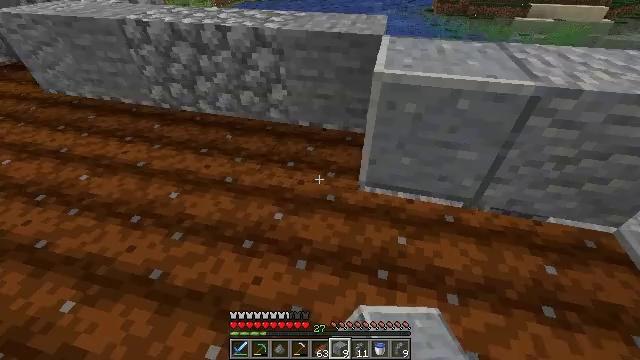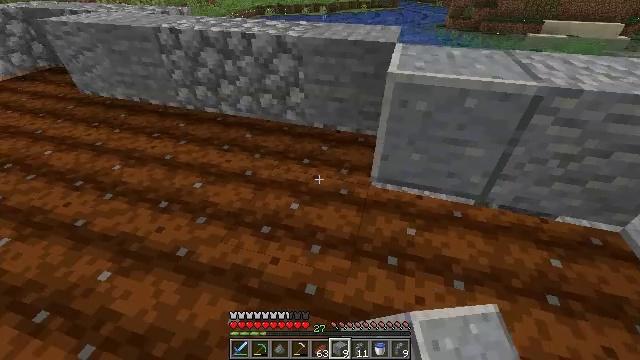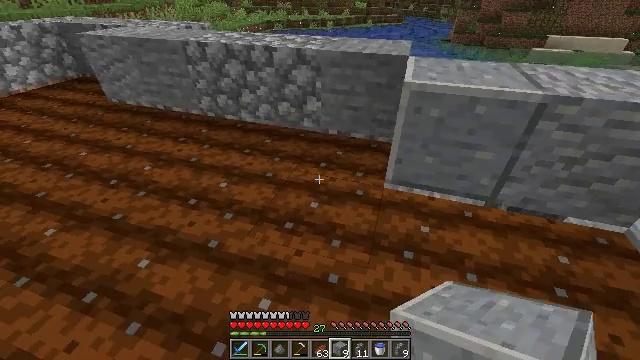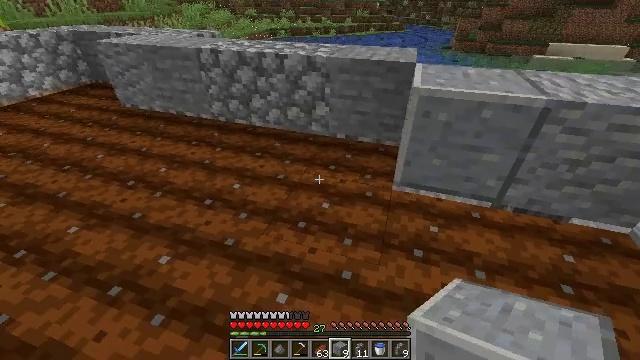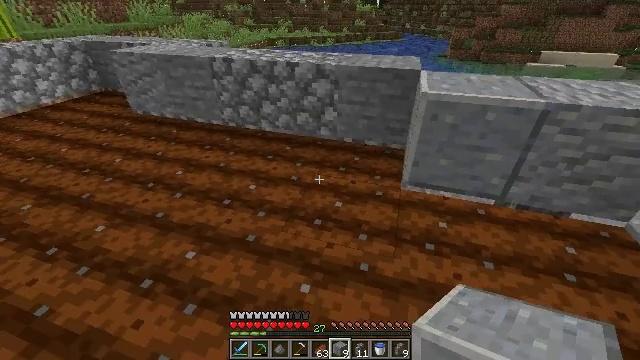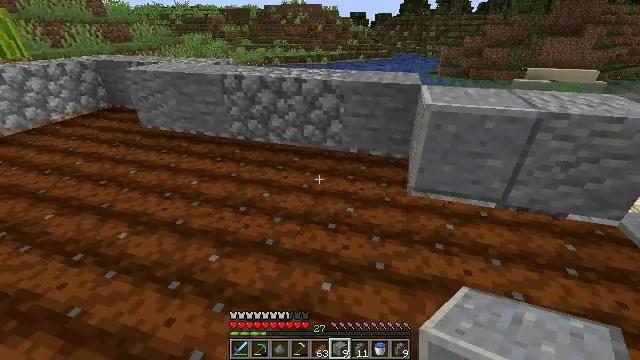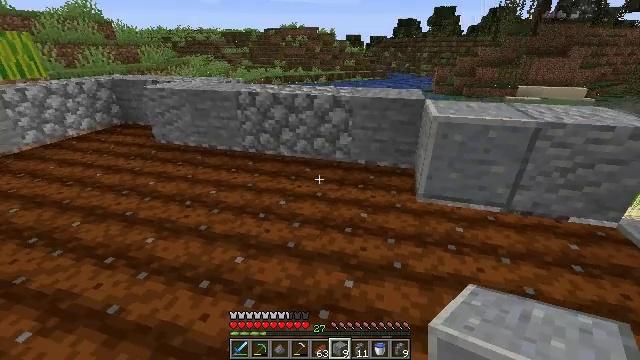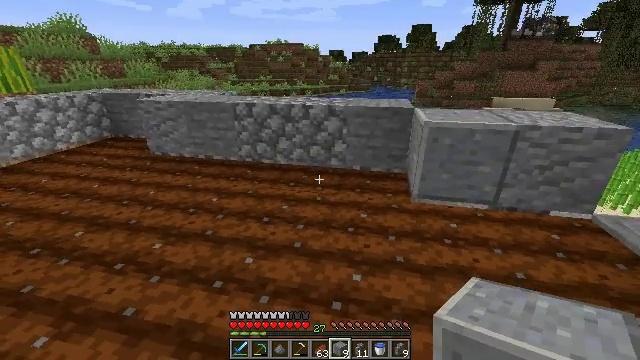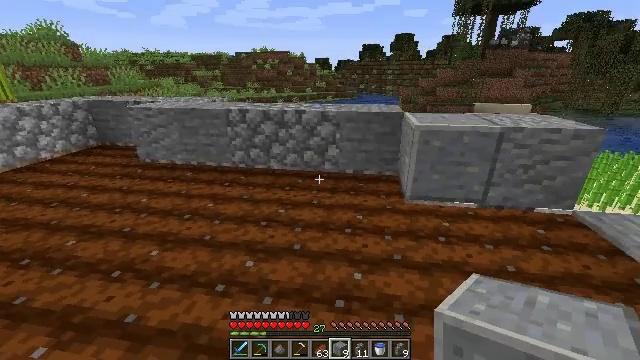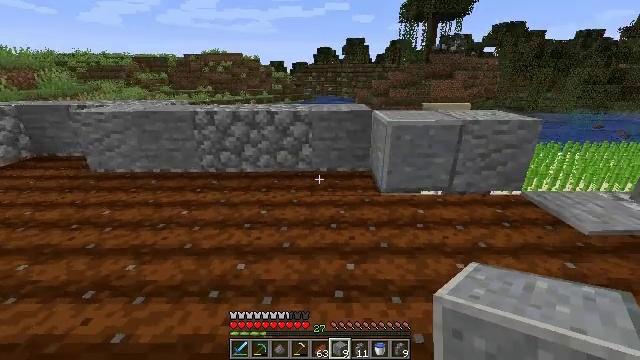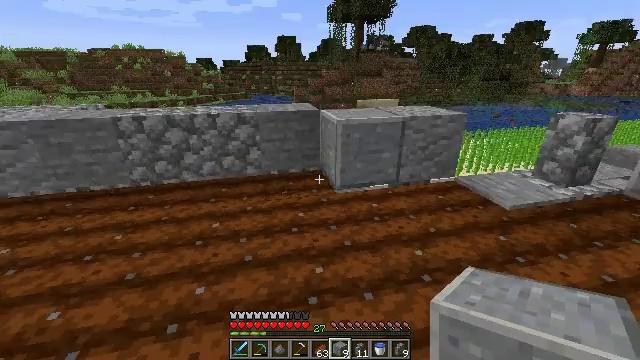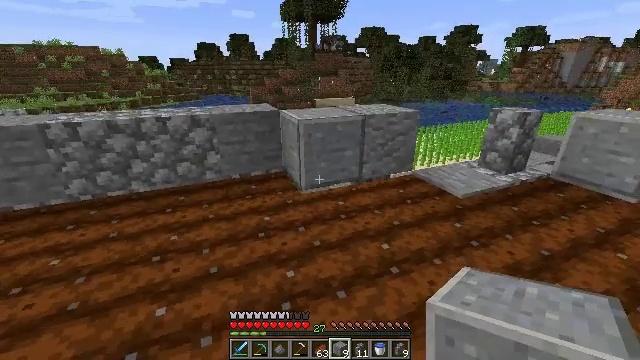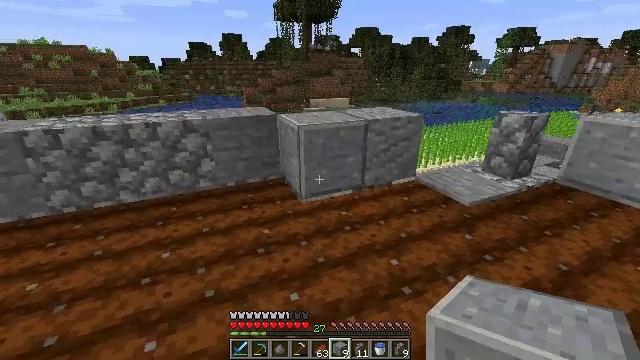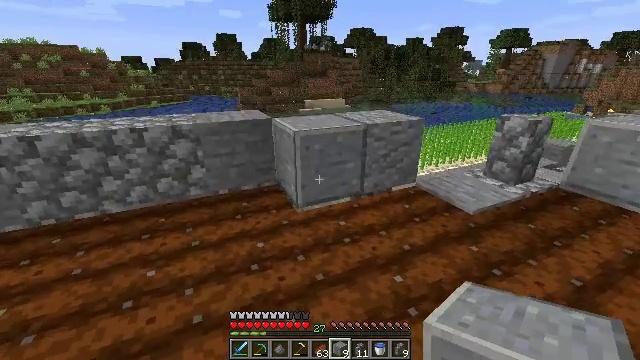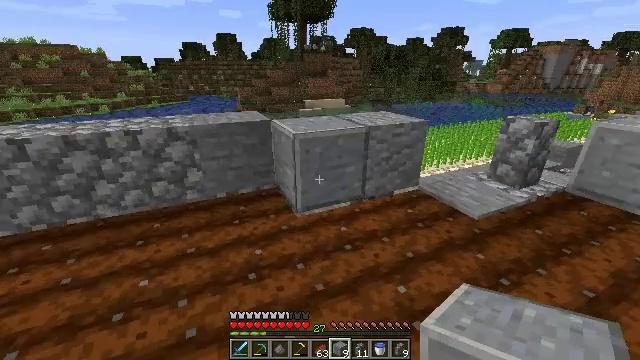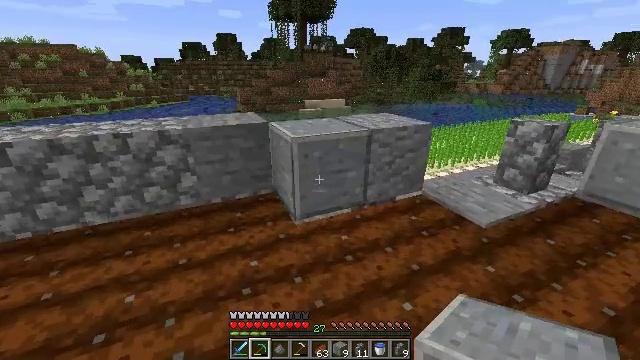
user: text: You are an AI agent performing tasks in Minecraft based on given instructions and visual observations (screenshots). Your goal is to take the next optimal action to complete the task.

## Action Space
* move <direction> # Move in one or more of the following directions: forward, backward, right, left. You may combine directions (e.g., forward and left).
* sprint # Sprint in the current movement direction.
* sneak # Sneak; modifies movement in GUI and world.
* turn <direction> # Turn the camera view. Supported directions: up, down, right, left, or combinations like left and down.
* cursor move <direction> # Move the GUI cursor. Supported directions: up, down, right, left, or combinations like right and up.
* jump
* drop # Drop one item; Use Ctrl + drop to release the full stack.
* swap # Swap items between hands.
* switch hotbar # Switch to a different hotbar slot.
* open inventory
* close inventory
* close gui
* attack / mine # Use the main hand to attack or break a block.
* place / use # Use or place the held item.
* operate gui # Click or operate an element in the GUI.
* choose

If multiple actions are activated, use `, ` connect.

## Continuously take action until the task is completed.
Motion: motion action
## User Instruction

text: Collect the polished andesite by holding left button.
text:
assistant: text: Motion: move back and move left, turn left and up
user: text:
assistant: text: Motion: move back and move left, turn left and up
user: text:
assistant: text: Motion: move back and move left, turn up
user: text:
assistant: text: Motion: move back and move left, turn up
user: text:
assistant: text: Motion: move back and move left, turn right and up
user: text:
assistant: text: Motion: move back and move left, turn up
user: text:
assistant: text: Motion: move back and move left, turn right and up
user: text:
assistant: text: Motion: move left, turn right and up
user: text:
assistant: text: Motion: move forward and move left, turn right
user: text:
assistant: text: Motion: move forward and move left, turn right
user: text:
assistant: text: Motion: move forward, turn right
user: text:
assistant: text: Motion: move forward, turn right
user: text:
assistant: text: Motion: move forward, turn right
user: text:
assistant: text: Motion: move forward
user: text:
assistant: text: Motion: move forward, switch to hotbar 2
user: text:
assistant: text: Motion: move forward, turn right and down, switch to hotbar 2
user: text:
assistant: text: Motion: move forward, turn right and down, switch to hotbar 2
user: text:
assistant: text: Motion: move forward, turn down, attack / mine
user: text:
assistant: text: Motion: move forward, turn left and down, attack / mine
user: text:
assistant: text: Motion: move forward, turn left and down, attack / mine
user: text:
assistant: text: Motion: move forward, turn left and down, attack / mine
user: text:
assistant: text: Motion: move forward, turn left and down, attack / mine
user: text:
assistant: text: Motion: move forward, turn down, attack / mine
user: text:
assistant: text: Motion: move forward, turn left and down, attack / mine
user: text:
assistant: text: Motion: turn left, attack / mine
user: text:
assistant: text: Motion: turn down, attack / mine
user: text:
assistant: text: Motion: turn down
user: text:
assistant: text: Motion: no_op